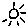
Label: sun